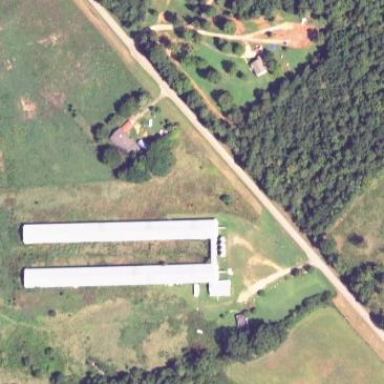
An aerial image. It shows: Poultry farmyard.